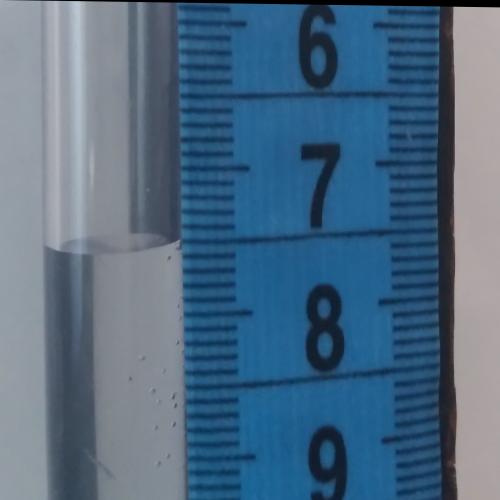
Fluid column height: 7.5 cm